Question: I am using spring mvc3 and hibernate3. In my application i have a requirement to use a servlet.
In that servelet I have to call my DAO Layer. but when I am using following code in my servlet.
'''
Session session = HibernateUtil.getSessionFactory().openSession();
public class HibernateUtil {
private static final SessionFactory sessionFactory;
static {
try {
sessionFactory = new Configuration().configure()
.buildSessionFactory();
} catch (Throwable ex) {
System.err.println("Initial SessionFactory creation failed." + ex);
throw new ExceptionInInitializerError(ex);
}
}
public static SessionFactory getSessionFactory() {
return sessionFactory;
}
}
'''
I am getting error org.hibernate.HibernateException: hibernate.cfg.xml not found.
Currently my xml file is in WEB-INF folder along with other configuration file.
All solutions are saying I need to keep it in src folder so automatically it will be fetched at runtime. but I am using spring mvc here.
So i am little bit confuse please help me how to solve it.
all other places where I am using controller its working fine.

I am using following entry in carpool-servlet.xml
following is my carpool-hibernate.xml
'''
<?xml version="1.0" encoding="UTF-8"?>
<beans xmlns="http://www.springframework.org/schema/beans"
xmlns:xsi="http://www.w3.org/2001/XMLSchema-instance"
xmlns:p="http://www.springframework.org/schema/p"
xmlns:tx="http://www.springframework.org/schema/tx"
xmlns:context="http://www.springframework.org/schema/context"
xsi:schemaLocation="
http://www.springframework.org/schema/beans
http://www.springframework.org/schema/beans/spring-beans-3.0.xsd
http://www.springframework.org/schema/tx
http://www.springframework.org/schema/tx/spring-tx-3.0.xsd
http://www.springframework.org/schema/context
http://www.springframework.org/schema/context/spring-context-3.0.xsd
">
<context:property-placeholder location="/WEB-INF/dbproperties.properties" />
<!-- Enable annotation style of managing transactions -->
<tx:annotation-driven transaction-manager="transactionManager" />
<bean id="sessionFactory" class="org.springframework.orm.hibernate3.annotation.AnnotationSessionFactoryBean"
p:dataSource-ref="dataSource"
p:configLocation="${hibernate.config}"
p:packagesToScan="store.custom.controllers">
<property name="annotatedClasses">
<list>
<value>common.domain.Ride</value>
<value>common.businessclass.PostAdRR</value>
</list>
</property>
</bean>
<!-- Declare a datasource that has pooling capabilities-->
<bean id="dataSource" class="com.mchange.v2.c3p0.ComboPooledDataSource"
destroy-method="close"
p:driverClass="${jdbc.driverClassName}"
p:jdbcUrl="${jdbc.url}"
p:user="${jdbc.username}"
p:password="${jdbc.password}"
p:acquireIncrement="5"
p:idleConnectionTestPeriod="60"
p:maxPoolSize="100"
p:maxStatements="50"
p:minPoolSize="10" />
<!-- Declare a transaction manager-->
<bean id="transactionManager" class="org.springframework.orm.hibernate3.HibernateTransactionManager"
p:sessionFactory-ref="sessionFactory" />
</beans>
'''
following is my hibernate.cfg.xml
'''
<?xml version="1.0" encoding="UTF-8"?>
<!DOCTYPE hibernate-configuration PUBLIC
"-//Hibernate/Hibernate Configuration DTD 3.0//EN"
"http://hibernate.sourceforge.net/hibernate-configuration-3.0.dtd">
<hibernate-configuration>
<session-factory>
<!-- We're using MySQL database so the dialect needs to MySQL as well-->
<property name="hibernate.dialect">org.hibernate.dialect.MySQL5InnoDBDialect</property>
<!-- Enable this to see the SQL statements in the logs-->
<property name="show_sql">true</property>
<!-- This will drop our existing database and re-create a new one.
Existing data will be deleted! -->
<!-- <property name="hbm2ddl.auto">create</property>-->
</session-factory>
</hibernate-configuration>
'''
Please help
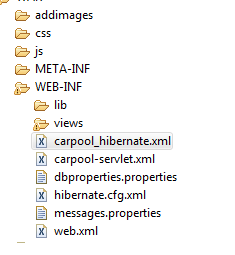
Answer: Where is hibernate.config being set
'''
p:configLocation="${hibernate.config}"
'''
If you are using maven, you can move this file to src/main/resources then do classpath:hibernate.config.xml, otherwise if you're not, move it within classpath under WEB-INF/classes as duffymo stated.